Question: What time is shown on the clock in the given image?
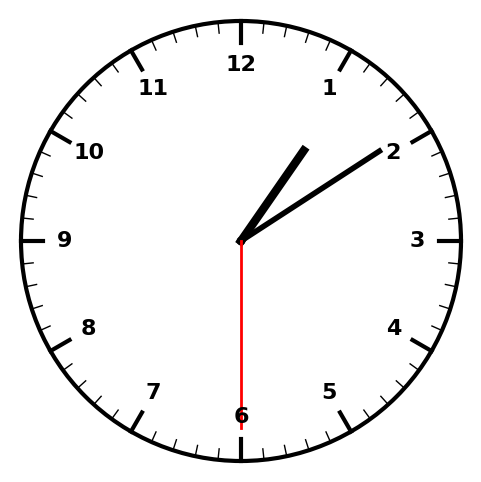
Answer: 01:09:30